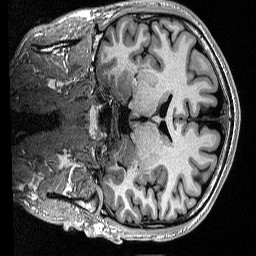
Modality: T1w
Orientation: coronal
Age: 24
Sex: male
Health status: healthy
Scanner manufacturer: siemens
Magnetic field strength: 1.5 T
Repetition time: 2.73 s
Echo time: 0.00357 s